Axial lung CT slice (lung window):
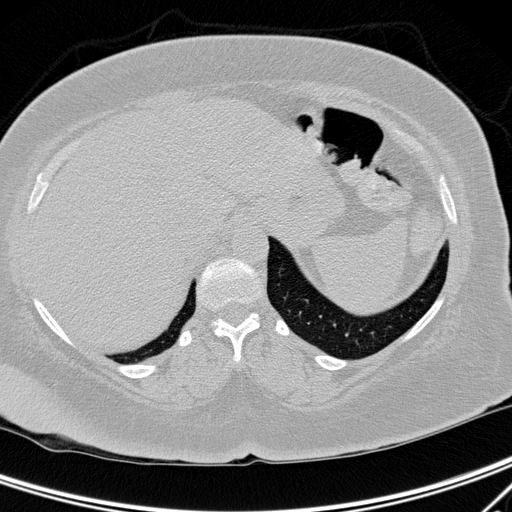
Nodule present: no